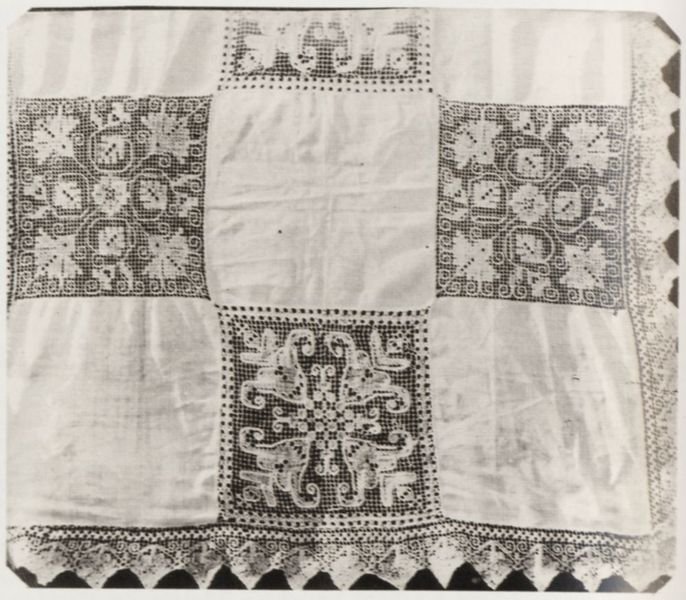
Titel: Chinesische Luft-Fester aus Rohr mit Seide (1/3 Naturgröße, Liegnitz)
Künstler: Ludwig Belitski
Standort: Berlin
Institution: Hochschule der Künste, Hochschulbibliothek
Schlagwörter: blätter, weiß, ausschnitt, blume, blumen, grau, schwarz, tisch, blüte, blüten, schal, tuch, karo, muster, ornament, schachbrett, alt, leinen, spitze, tischdecke, tischtuch, gitter, stickerei, stoff, stoffe, decke, saum, spitzen, blatt, pflanze, pflanzen, borte, arbeit, rund, leine, rand, kissen, tischdekoration, bordüre, gardine, handarbeit, symmetrie, dekor, floral, ornamente, verzierung, bett, sticken, fein, foto, fotografie, rechtecke, punkte, deckchen, kante, vier, blumenmuster, kreuz, symmetrisch, kacheln, ranke, ecken, quadrate, geometrisch, zacken, zickzack, rau, durchsichtig, sauber, gewebe, filigran, textil, blumenmotiv, quadrat, vierecke, verzierungen, abbildung, antiquität, flechtwerk, lochstickerei, häkeln, spitzendecke, geklöppelt, volkskunde, klöppeln, klöppelei, hohlsaum, spitzenstoff, handdarbeit, heimtextilie, schwarzweiß-fotografie, oranement, lace, handwork, craft, kaiert